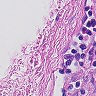
Metastatic tissue present: no